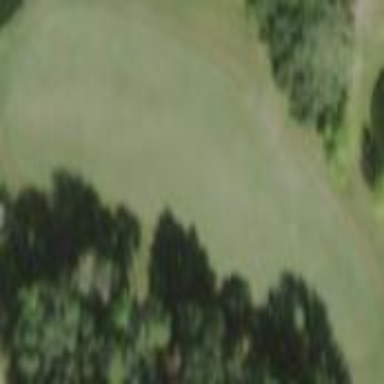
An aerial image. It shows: Golf fairway surrounded by grass.